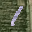
Label: 1